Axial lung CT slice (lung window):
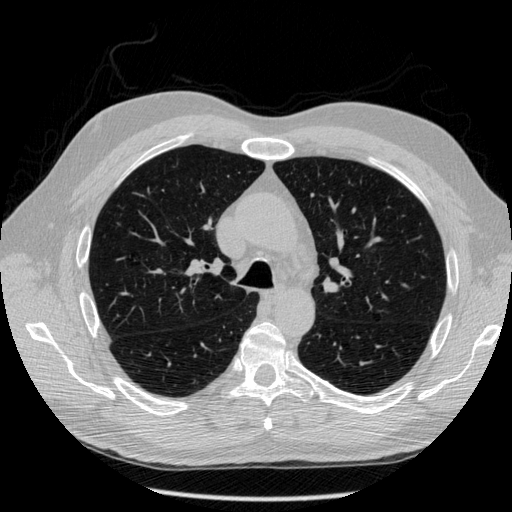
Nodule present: no